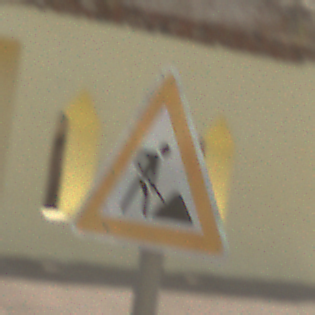
Verkehrszeichen: Arbeitsstelle
Umgebung: Outdoor, Suburban
Tageszeit: Midday
Wetter: PartlyCloudy
Licht: Natural
Jahreszeit: NotSpecified
Kontrast: HighContrast